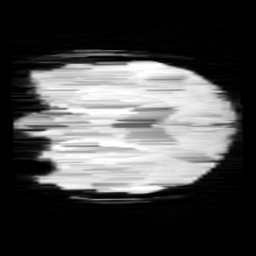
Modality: minIP
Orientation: coronal
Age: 12
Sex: female
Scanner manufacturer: siemens
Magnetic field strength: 3 T
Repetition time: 0.027 s
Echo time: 0.02 s